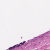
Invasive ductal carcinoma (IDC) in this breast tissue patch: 0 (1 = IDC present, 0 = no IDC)